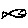
Label: fish